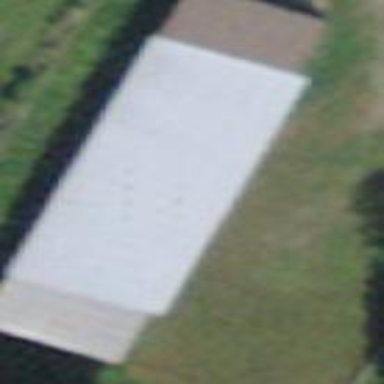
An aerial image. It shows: Warehouse building.